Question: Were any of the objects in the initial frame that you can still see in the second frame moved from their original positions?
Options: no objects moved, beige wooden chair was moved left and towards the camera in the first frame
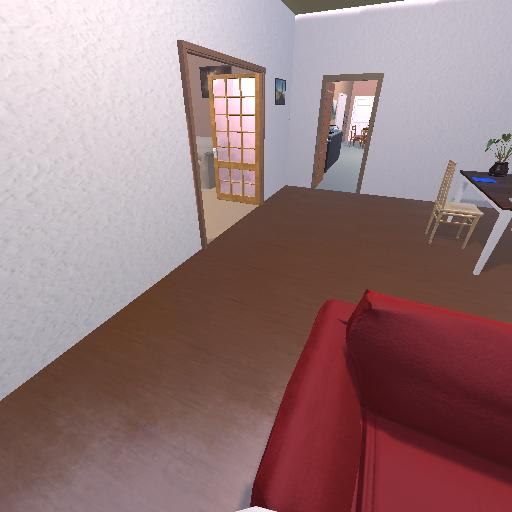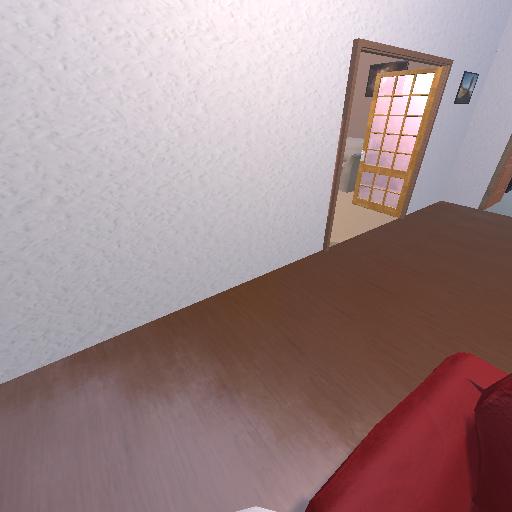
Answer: no objects moved